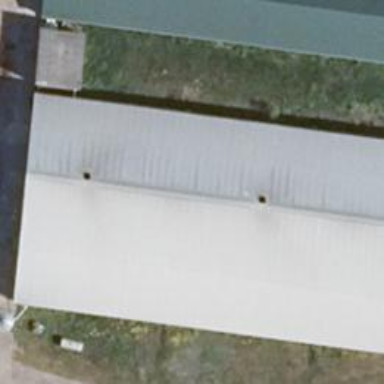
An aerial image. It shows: Gabled grey-colored farm auxiliary building with the roof oriented along its structure.